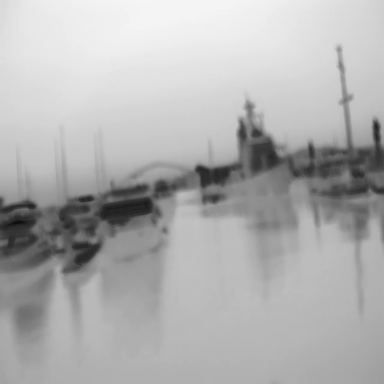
There are six objects shown in the infrared image, including a warship, four canoes, and a sailboat.